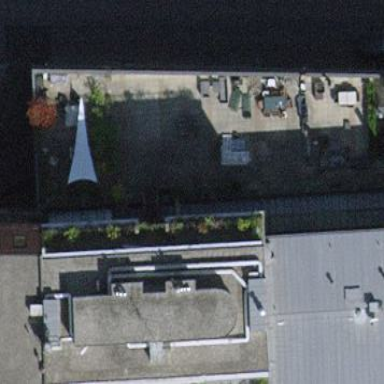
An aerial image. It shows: Building with flat roof.